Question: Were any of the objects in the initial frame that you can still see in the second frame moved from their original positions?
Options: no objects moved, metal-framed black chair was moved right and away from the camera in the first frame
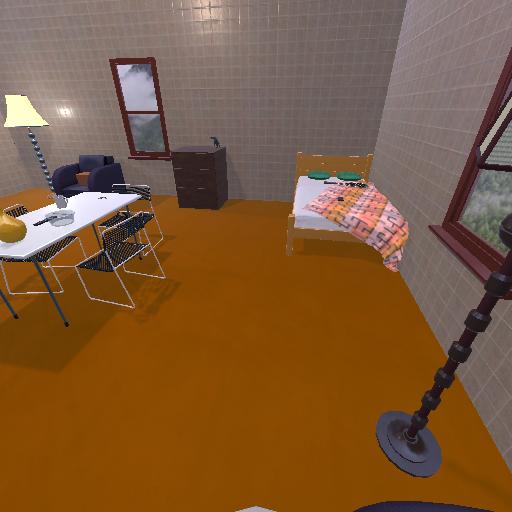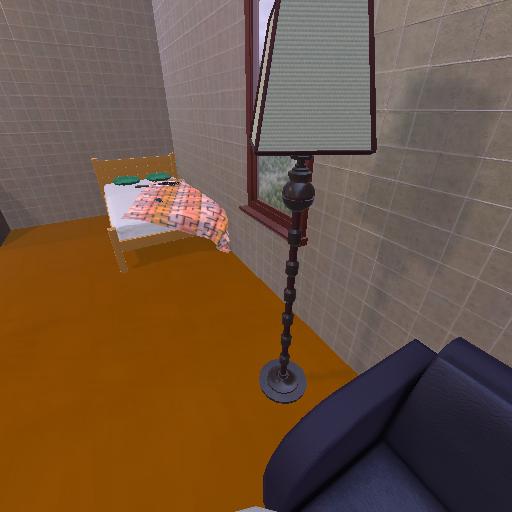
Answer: no objects moved